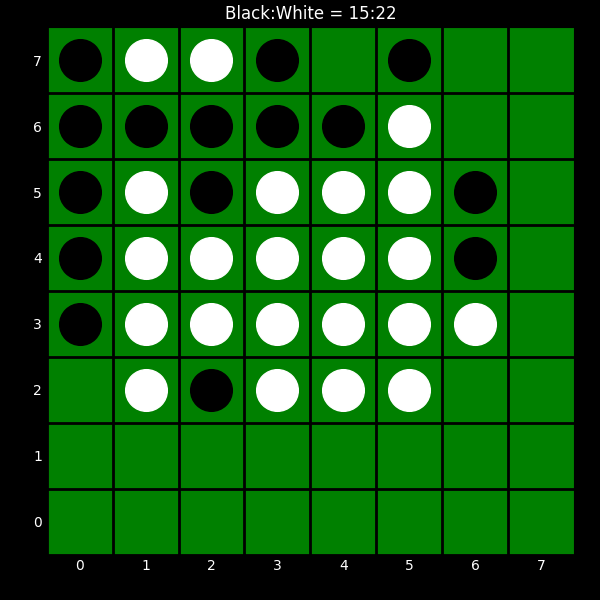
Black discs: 15
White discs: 22